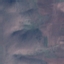
Land use / land cover class: HerbaceousVegetation